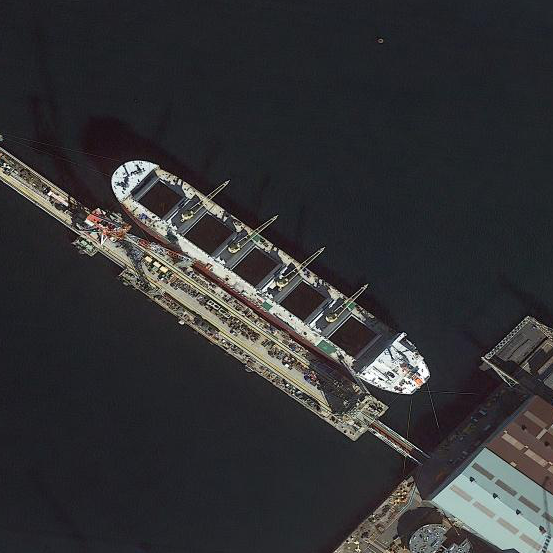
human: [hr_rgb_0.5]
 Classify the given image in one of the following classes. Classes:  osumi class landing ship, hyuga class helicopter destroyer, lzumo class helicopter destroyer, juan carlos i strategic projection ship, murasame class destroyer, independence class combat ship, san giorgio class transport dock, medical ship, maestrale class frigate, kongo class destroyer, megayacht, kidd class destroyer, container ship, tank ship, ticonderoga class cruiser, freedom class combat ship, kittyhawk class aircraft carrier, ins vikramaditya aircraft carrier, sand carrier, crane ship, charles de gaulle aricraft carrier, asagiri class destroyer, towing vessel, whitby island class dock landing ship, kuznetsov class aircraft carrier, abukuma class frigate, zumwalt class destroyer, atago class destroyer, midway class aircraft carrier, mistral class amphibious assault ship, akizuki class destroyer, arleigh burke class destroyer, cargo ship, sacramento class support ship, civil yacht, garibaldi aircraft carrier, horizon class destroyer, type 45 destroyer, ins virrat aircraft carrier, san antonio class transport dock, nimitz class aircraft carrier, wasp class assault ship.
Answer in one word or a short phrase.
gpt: Sand carrier